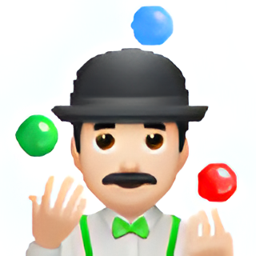
Name: juggling
Emoji: 🤹🏻
Group: People & Body
Sub-group: person-sport